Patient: sex M, age 35
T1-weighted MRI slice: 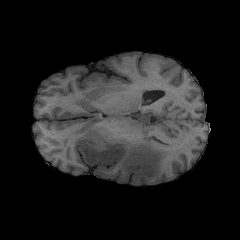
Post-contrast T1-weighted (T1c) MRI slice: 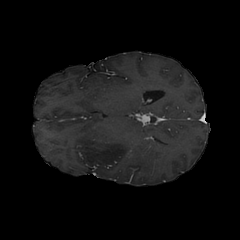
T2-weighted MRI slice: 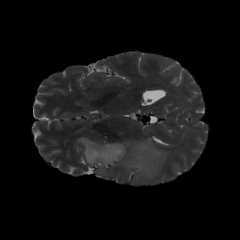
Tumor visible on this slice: yes
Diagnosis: Astrocytoma, IDH-mutant
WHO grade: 4